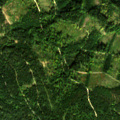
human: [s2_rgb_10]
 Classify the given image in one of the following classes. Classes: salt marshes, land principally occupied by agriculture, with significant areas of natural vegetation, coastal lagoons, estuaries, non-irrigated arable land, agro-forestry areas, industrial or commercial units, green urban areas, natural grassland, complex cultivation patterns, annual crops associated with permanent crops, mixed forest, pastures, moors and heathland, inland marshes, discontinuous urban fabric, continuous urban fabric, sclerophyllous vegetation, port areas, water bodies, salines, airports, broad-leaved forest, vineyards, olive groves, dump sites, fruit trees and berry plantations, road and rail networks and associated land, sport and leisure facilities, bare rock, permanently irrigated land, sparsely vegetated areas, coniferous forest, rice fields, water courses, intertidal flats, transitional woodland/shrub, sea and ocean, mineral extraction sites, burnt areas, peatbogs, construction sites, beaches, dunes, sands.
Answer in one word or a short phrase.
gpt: coniferous forest, transitional woodland/shrub